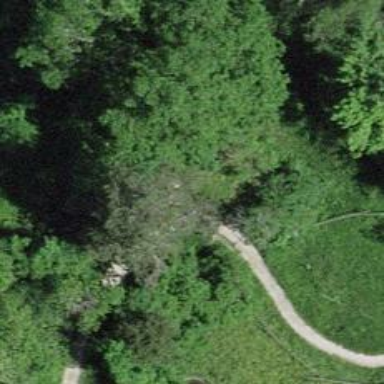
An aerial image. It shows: Bench.